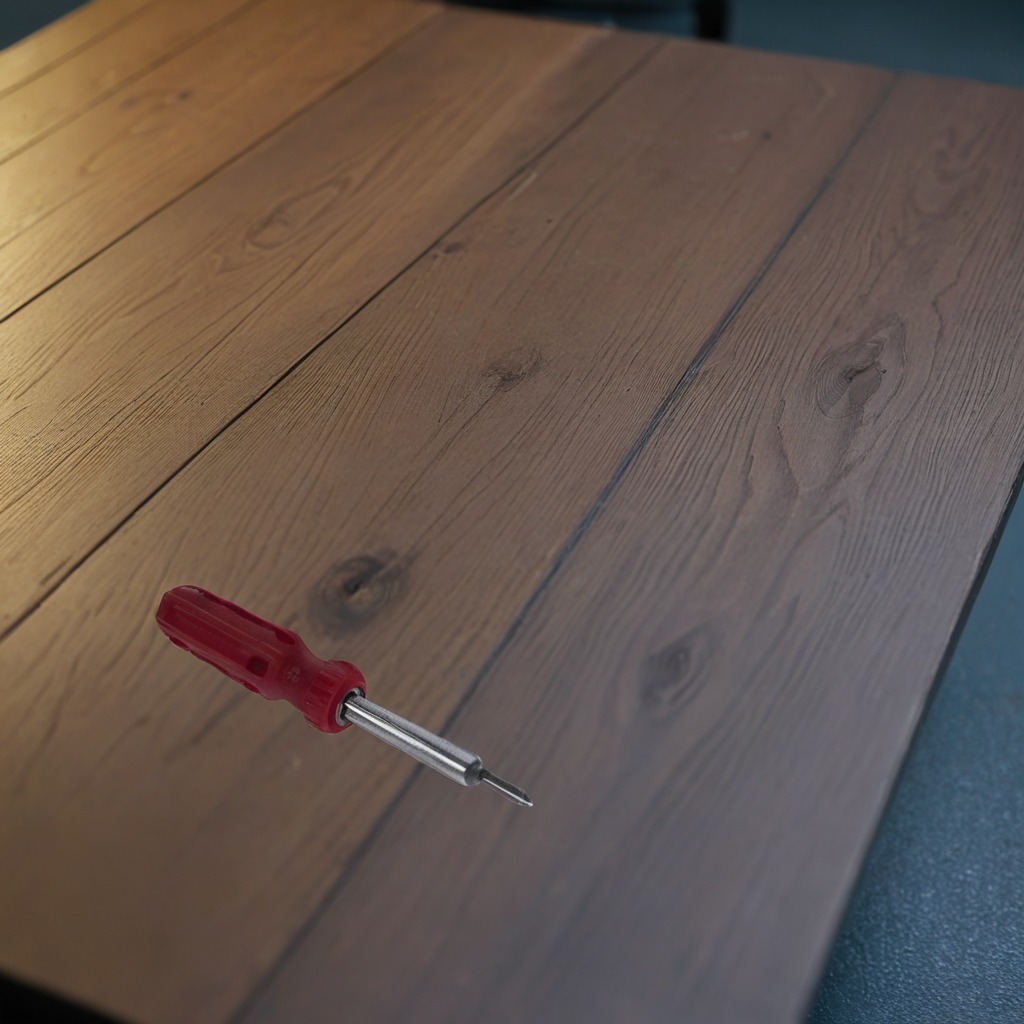
A screwdriver lies on the old table with faint burn marks in a small garage at twilight.